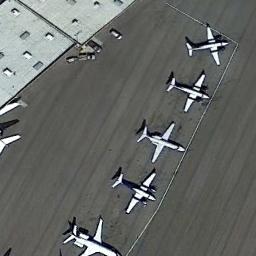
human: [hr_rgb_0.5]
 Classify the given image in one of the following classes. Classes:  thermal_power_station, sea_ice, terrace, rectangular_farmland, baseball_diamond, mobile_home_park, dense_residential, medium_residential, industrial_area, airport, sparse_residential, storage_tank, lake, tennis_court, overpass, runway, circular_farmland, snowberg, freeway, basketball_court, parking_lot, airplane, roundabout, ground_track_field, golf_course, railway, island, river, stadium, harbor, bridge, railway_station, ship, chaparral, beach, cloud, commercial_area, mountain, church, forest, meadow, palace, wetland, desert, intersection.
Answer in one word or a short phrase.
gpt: airplane